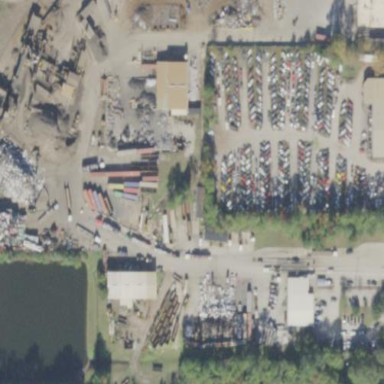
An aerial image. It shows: Scrap yard located in industrial area.